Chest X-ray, AP view. Patient: 58 years old, sex M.
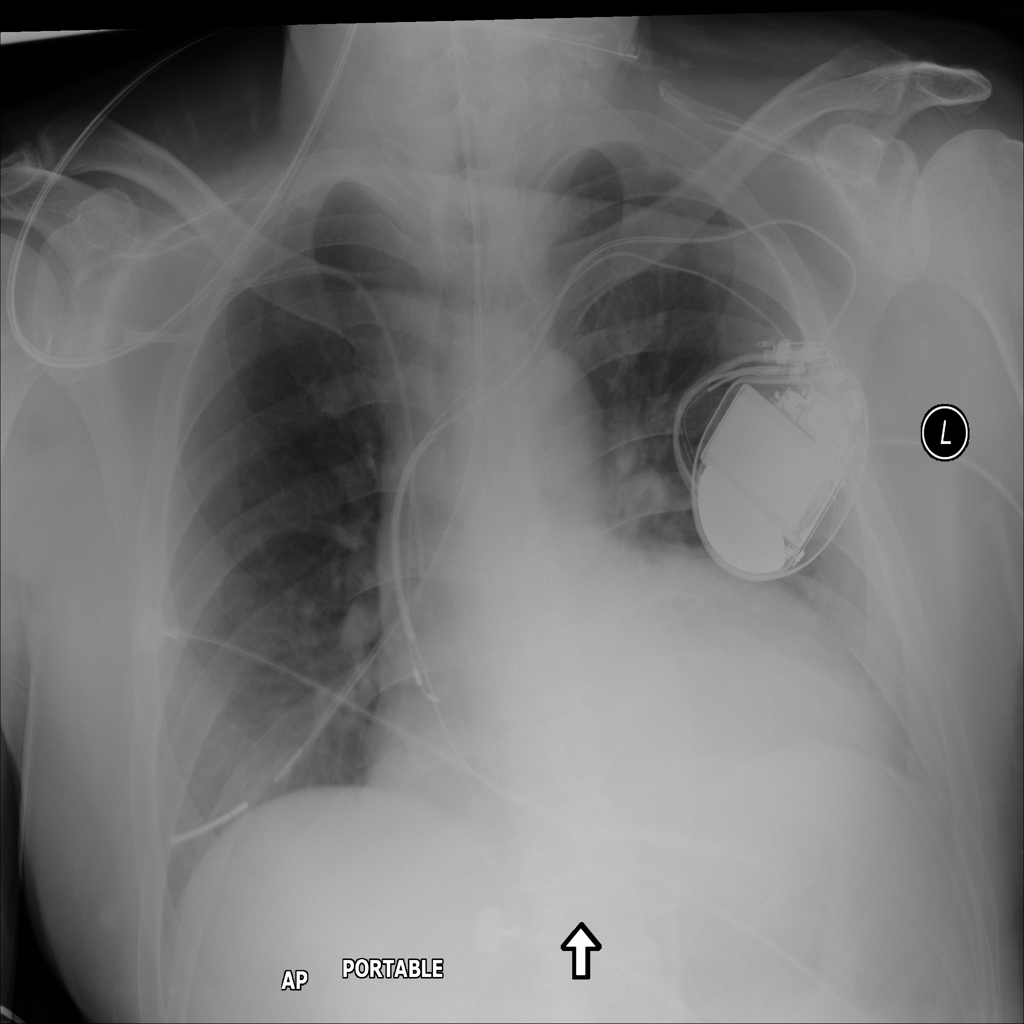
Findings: Cardiomegaly